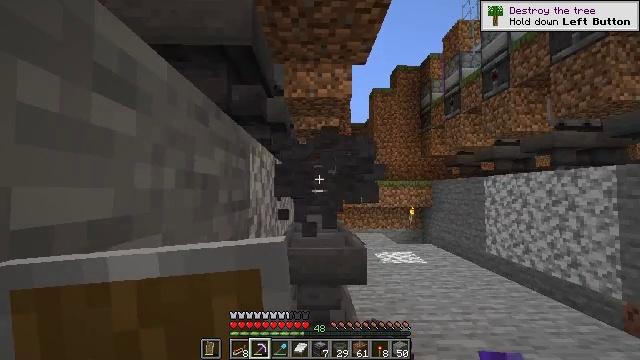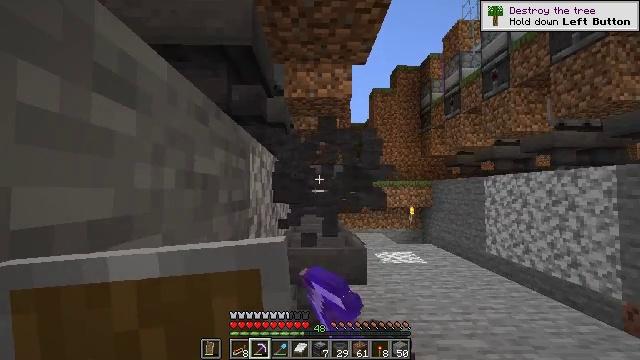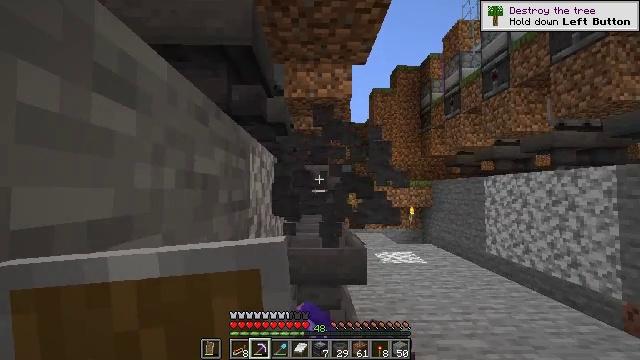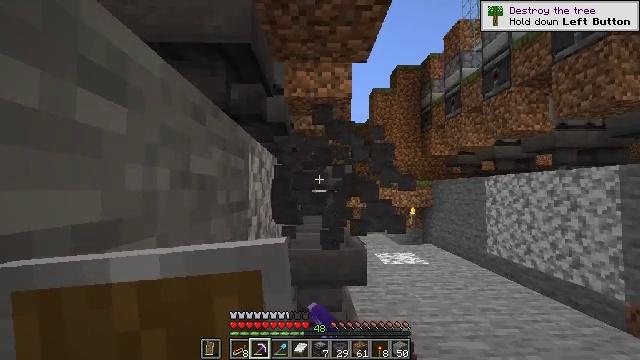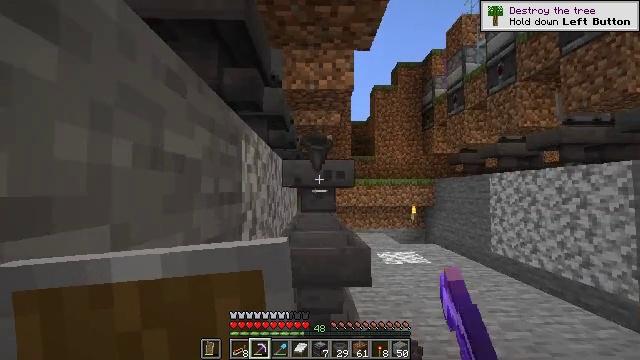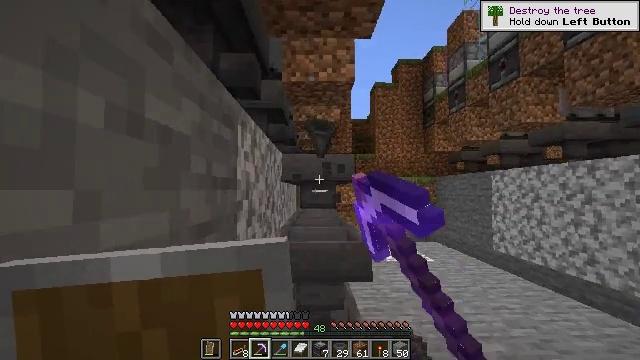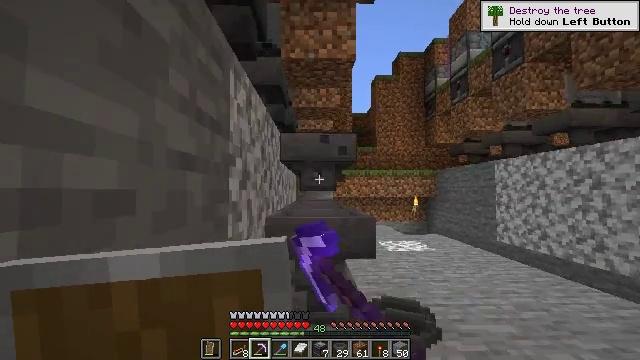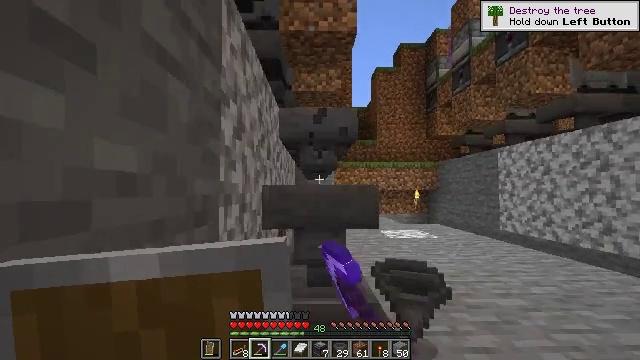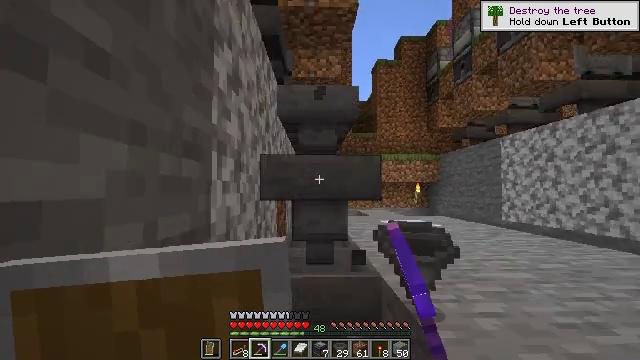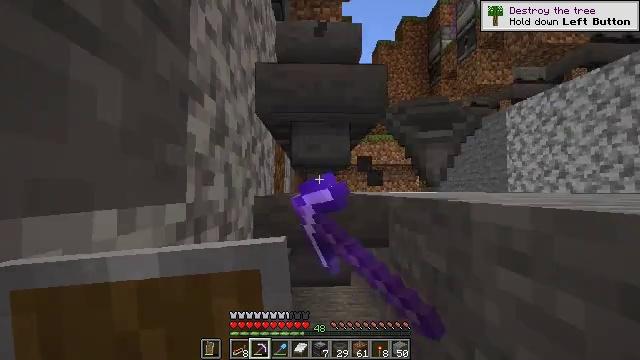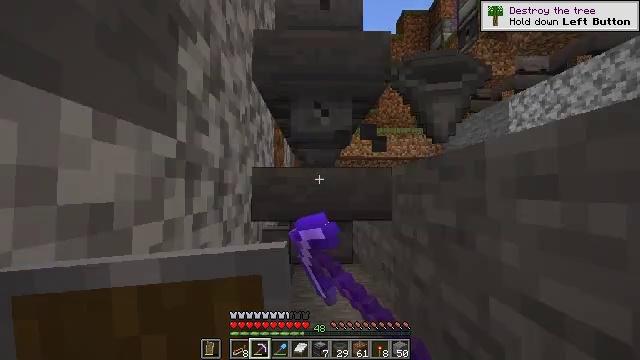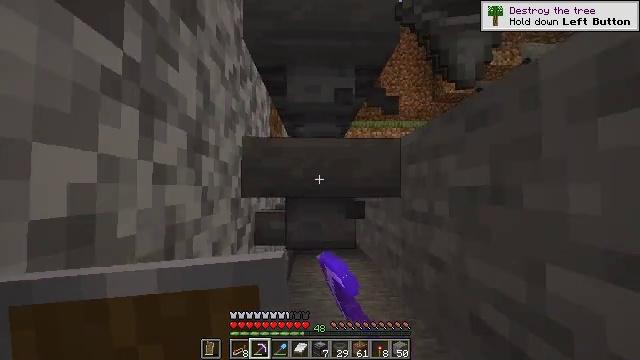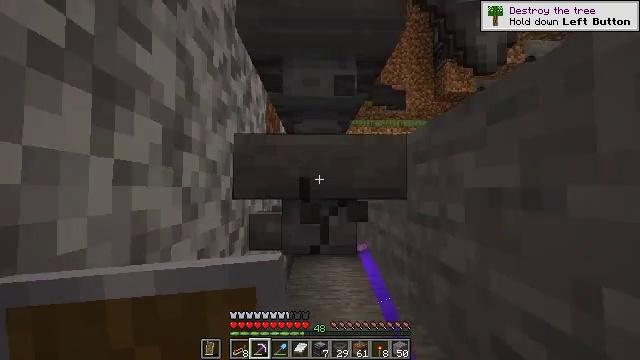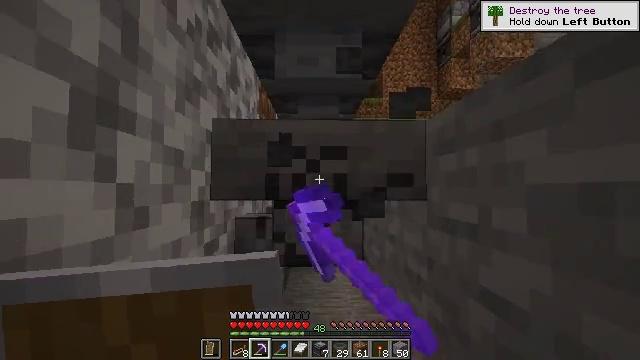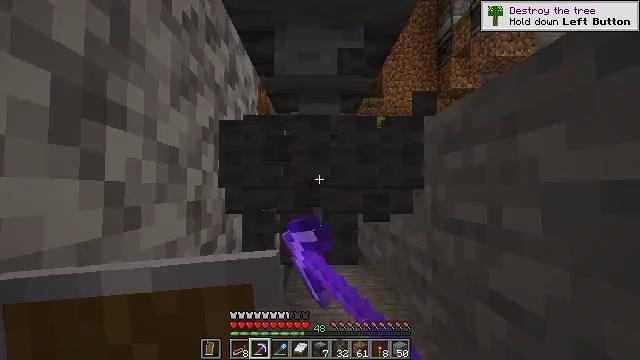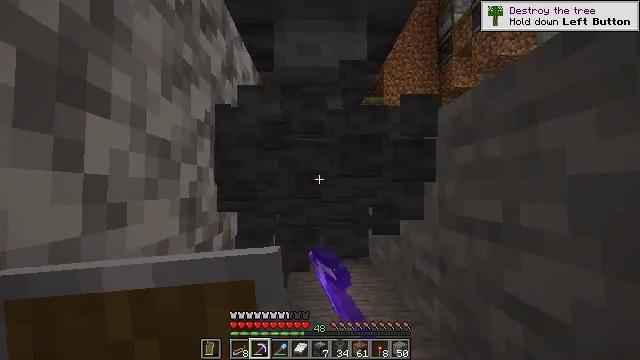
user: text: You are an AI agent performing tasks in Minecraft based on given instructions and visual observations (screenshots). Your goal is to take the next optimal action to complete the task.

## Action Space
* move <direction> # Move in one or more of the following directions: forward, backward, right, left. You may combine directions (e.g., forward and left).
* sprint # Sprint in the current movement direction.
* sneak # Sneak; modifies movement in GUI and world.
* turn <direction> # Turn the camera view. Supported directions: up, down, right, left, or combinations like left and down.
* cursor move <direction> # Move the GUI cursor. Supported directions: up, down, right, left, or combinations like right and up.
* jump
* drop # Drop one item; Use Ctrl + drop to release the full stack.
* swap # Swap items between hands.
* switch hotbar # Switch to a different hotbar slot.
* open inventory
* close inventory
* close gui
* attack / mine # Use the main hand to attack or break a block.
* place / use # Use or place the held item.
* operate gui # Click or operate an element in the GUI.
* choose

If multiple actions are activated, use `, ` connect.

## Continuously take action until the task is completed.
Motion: motion action
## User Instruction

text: Mine the hopper to collect it.
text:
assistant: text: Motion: attack / mine
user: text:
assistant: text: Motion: attack / mine
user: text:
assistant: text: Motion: move forward, attack / mine
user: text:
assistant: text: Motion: move forward, attack / mine
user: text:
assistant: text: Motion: move forward, attack / mine
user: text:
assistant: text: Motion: move forward, attack / mine
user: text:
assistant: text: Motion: move forward, attack / mine
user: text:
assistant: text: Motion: move forward, attack / mine
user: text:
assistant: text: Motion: move forward, attack / mine
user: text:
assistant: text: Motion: move forward, attack / mine
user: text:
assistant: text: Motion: move forward, attack / mine
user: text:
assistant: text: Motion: move forward, attack / mine
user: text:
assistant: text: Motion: attack / mine
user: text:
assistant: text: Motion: attack / mine
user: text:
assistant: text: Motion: attack / mine
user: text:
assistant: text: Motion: attack / mine
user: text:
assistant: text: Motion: attack / mine
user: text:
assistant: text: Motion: turn up, attack / mine
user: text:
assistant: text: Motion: turn up, attack / mine
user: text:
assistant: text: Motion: turn up, attack / mine
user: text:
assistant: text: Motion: turn up, attack / mine
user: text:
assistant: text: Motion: attack / mine
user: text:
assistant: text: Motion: attack / mine
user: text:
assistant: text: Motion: move forward, attack / mine
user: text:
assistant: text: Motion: move forward, attack / mine
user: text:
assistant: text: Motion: move forward, attack / mine
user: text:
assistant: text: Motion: move forward, turn up, attack / mine
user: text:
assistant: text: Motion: move forward, turn up, attack / mine
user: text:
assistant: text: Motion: turn up, attack / mine
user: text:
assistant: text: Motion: attack / mine